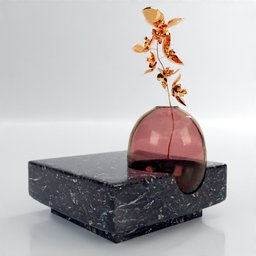
Label: decoration